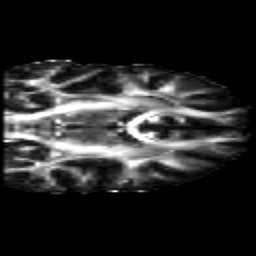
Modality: FA
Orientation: coronal
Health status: healthy
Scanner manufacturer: siemens
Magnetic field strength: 3 T
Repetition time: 10 s
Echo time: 0.092 s